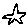
Label: star